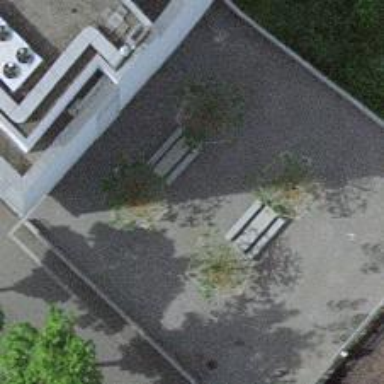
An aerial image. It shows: Picnic table located in leisure land area.